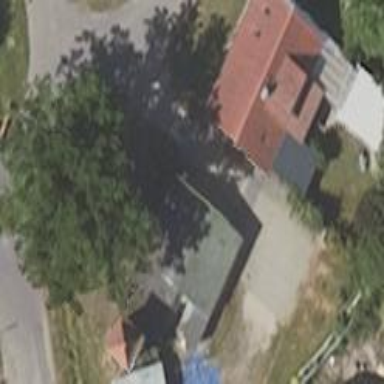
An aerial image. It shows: Shed building.